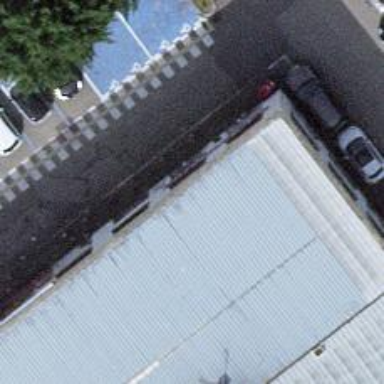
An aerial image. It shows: Restaurant.